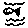
Label: fish